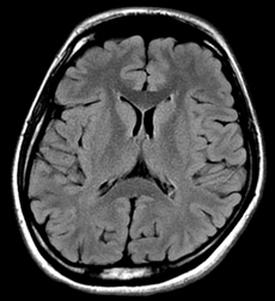
Label: notumor